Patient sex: M
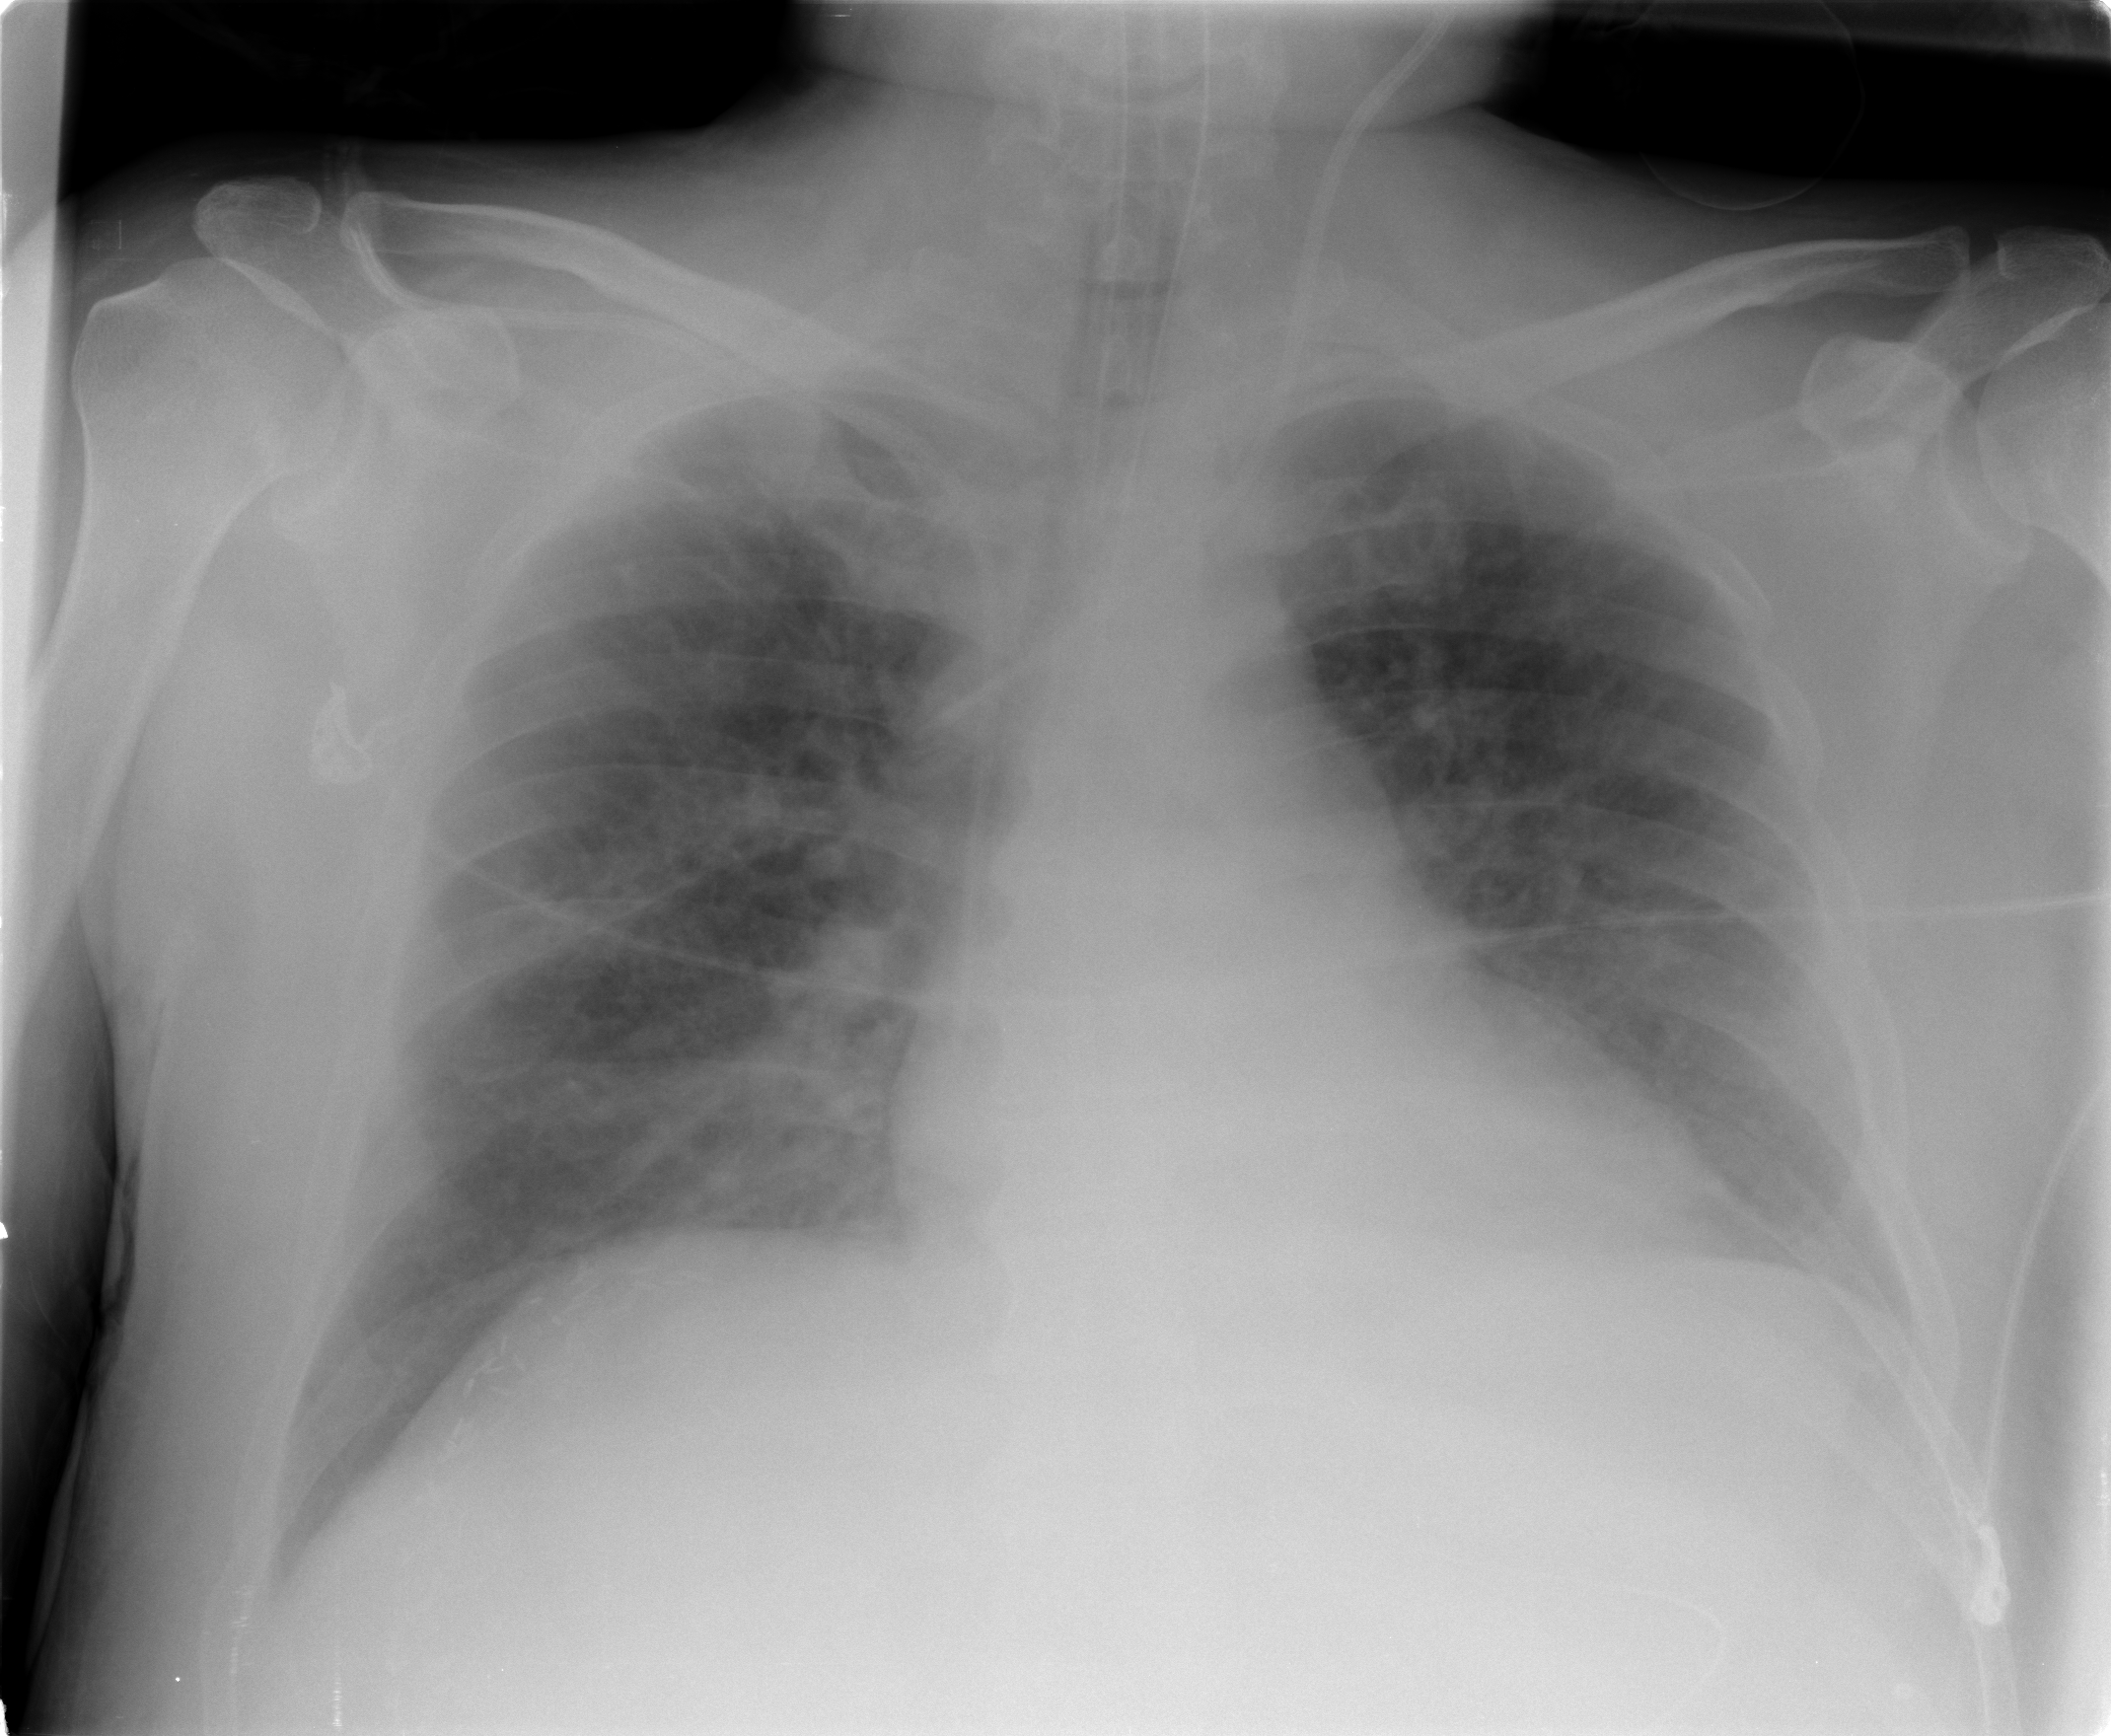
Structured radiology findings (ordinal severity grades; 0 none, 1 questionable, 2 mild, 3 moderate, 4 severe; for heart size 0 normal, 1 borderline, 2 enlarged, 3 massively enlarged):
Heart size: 1
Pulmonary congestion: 2
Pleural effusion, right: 0
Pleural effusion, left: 0
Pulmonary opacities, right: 0
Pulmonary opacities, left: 0
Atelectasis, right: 0
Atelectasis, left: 1